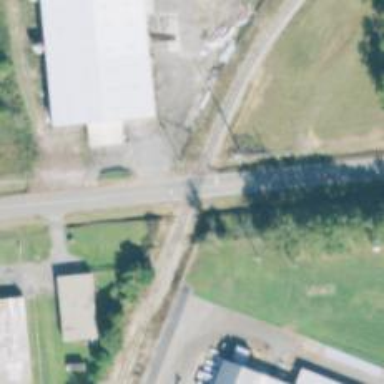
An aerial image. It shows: Level crossing along the railway.